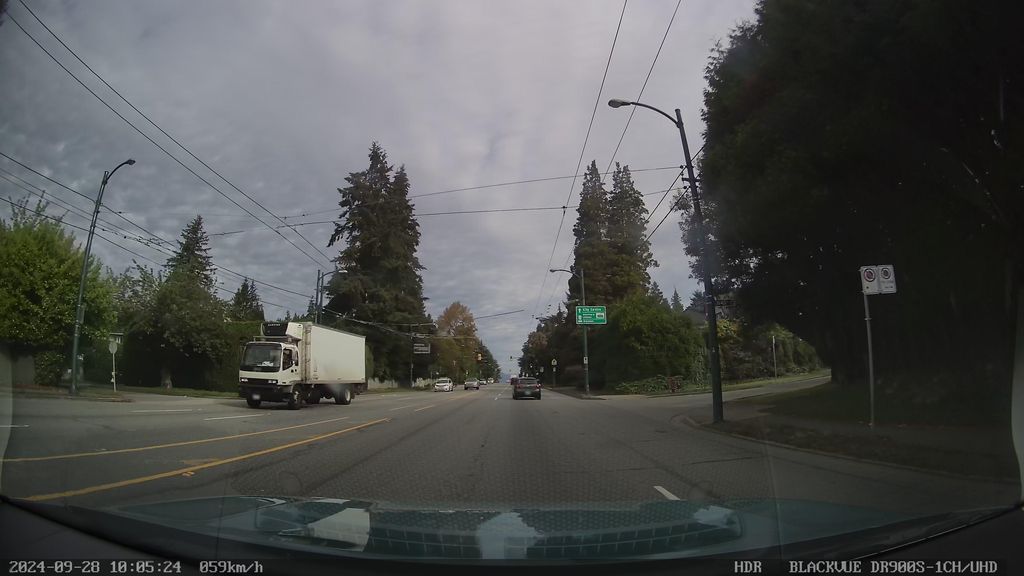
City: vancouver